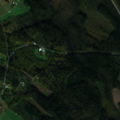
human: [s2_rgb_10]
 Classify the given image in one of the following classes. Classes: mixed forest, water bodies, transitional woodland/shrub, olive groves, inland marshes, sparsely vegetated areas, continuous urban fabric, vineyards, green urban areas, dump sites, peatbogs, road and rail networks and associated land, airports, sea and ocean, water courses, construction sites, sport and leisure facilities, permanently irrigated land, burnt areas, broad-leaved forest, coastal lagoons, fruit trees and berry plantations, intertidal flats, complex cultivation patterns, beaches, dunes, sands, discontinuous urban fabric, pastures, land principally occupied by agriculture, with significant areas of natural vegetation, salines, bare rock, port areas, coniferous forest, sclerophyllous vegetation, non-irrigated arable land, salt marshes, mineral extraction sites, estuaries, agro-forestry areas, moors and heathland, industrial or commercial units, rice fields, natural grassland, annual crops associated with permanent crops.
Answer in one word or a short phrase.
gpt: land principally occupied by agriculture, with significant areas of natural vegetation, coniferous forest, mixed forest, transitional woodland/shrub